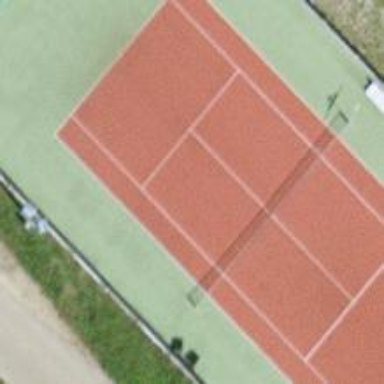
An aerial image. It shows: Tennis court on pitch designated for leisure land.